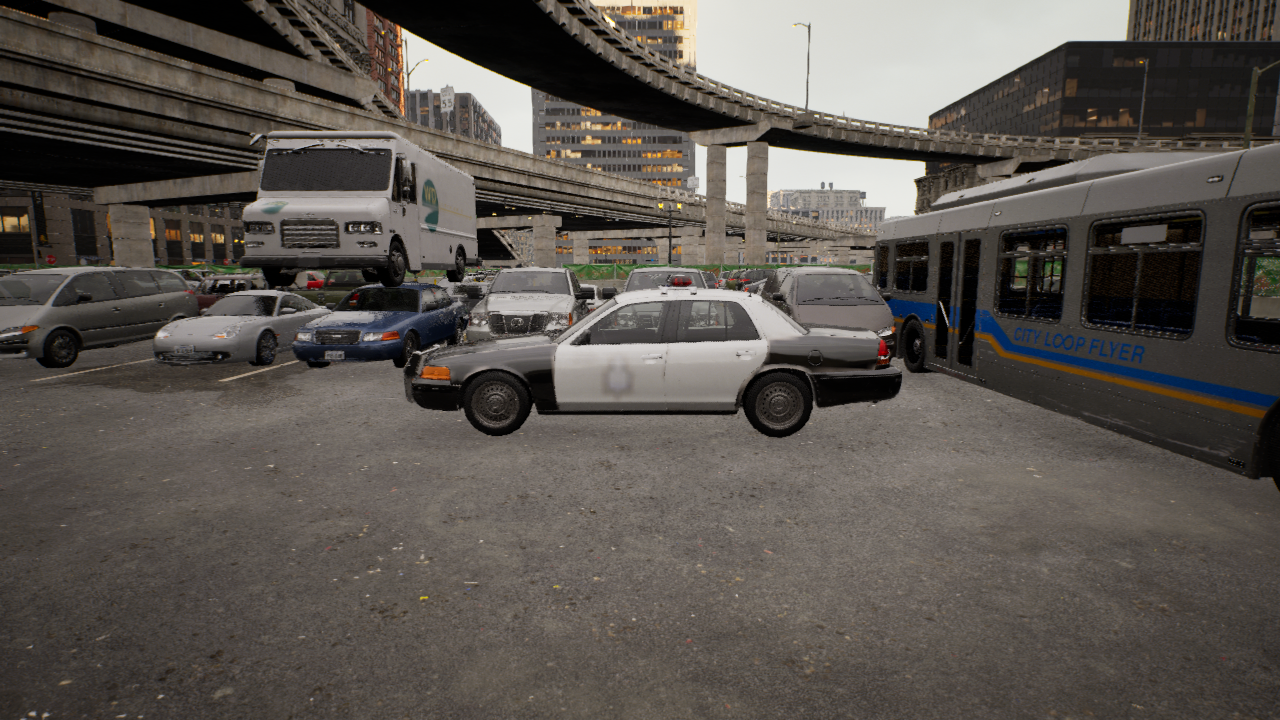
Venue: arterial
Lighting: golden hour
Vehicle rig: sedan